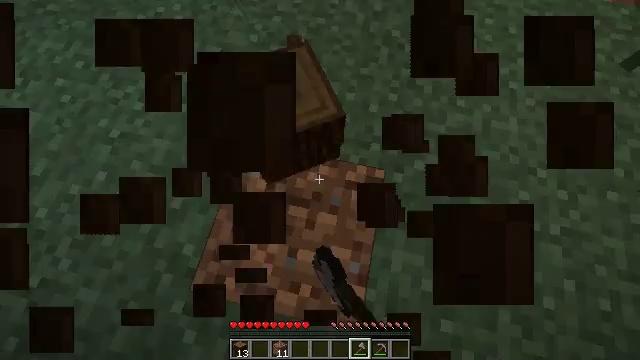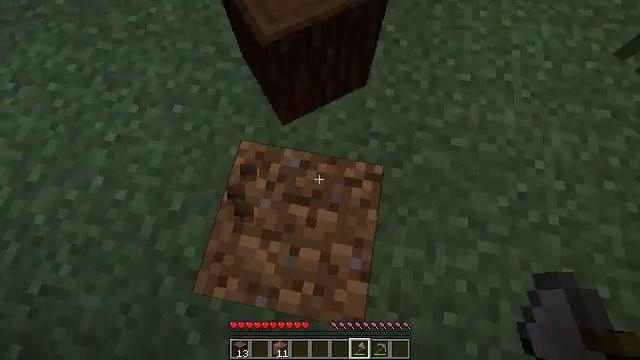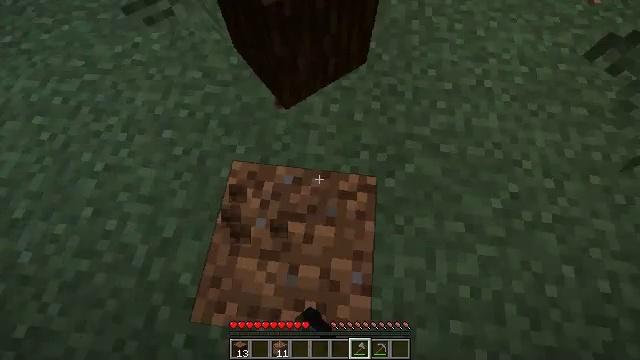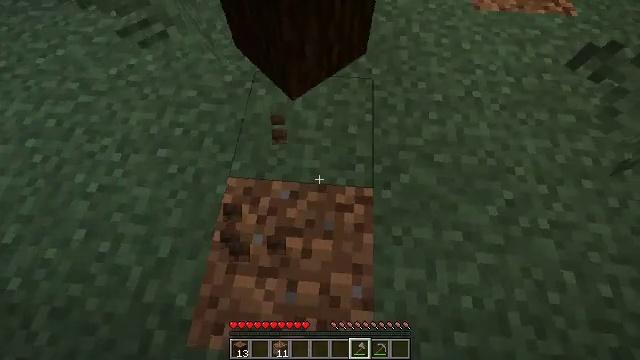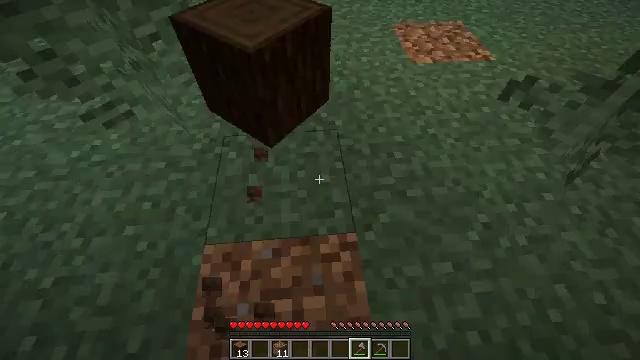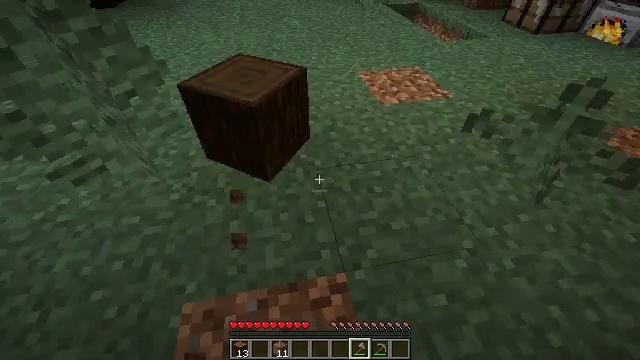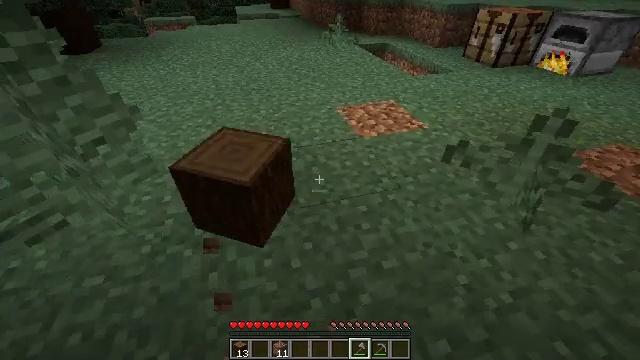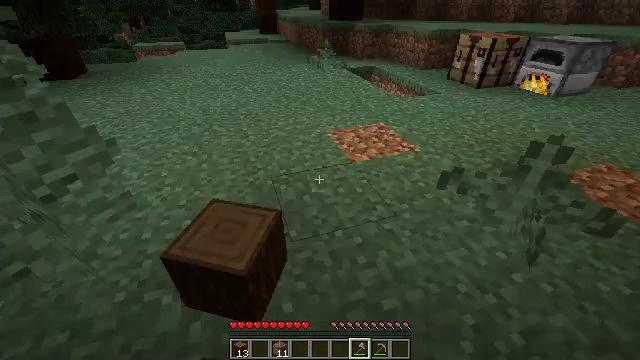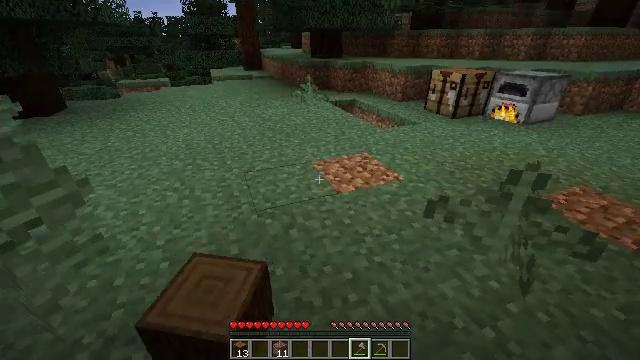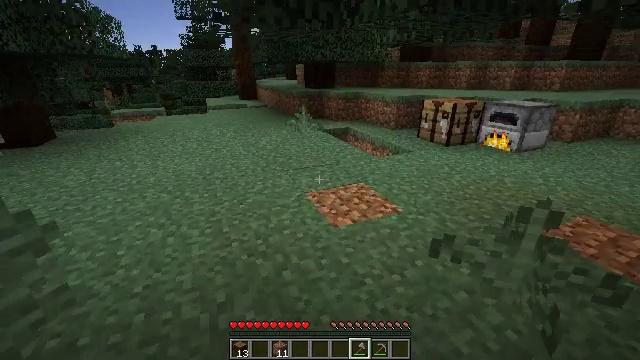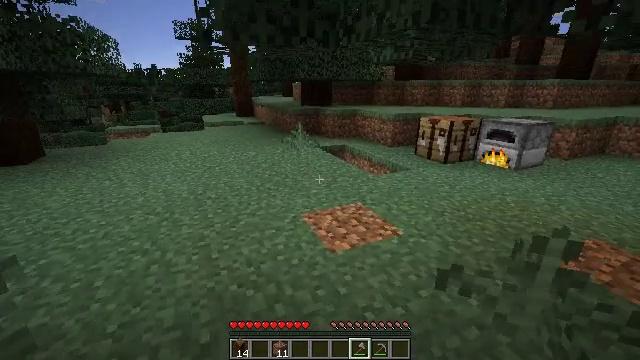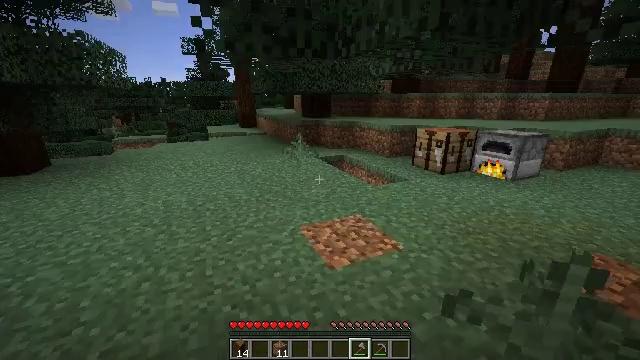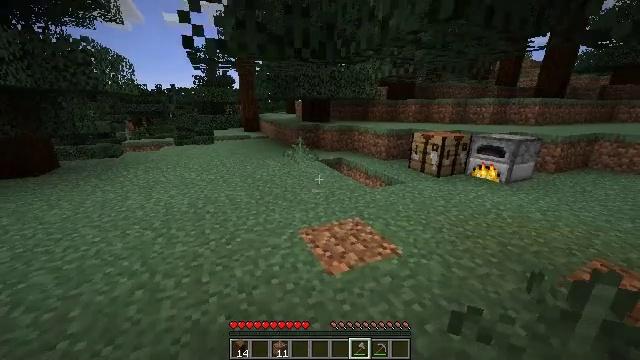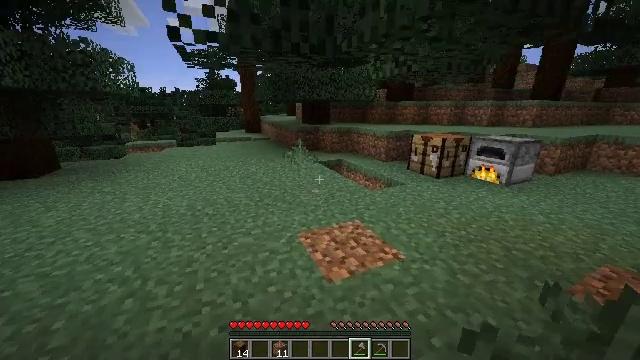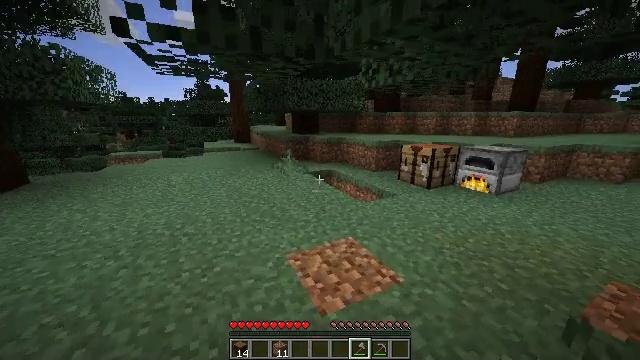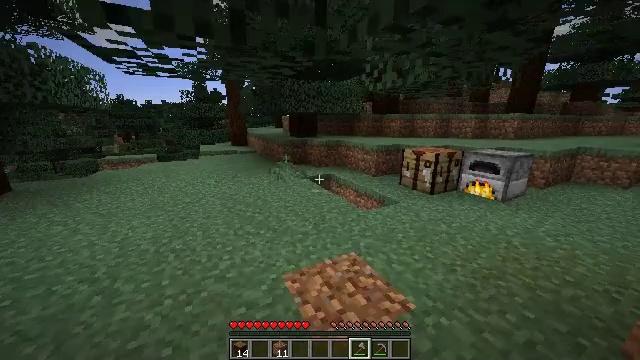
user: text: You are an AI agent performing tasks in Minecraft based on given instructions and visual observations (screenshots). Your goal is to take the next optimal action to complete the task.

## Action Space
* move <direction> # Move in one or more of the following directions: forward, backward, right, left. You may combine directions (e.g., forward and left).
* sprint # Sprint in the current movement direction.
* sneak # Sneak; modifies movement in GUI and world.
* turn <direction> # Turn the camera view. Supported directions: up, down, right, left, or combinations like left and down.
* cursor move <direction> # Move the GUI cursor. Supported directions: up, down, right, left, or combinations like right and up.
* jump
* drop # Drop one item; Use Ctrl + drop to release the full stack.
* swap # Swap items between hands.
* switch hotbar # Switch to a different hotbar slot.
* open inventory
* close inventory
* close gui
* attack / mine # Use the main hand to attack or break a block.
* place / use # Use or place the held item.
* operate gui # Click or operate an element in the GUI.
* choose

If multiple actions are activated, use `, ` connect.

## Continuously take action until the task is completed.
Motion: motion action
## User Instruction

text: Collect spruce leaves for landscaping.
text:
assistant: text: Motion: turn right, attack / mine
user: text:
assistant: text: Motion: turn right and up, attack / mine
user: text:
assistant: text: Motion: turn right and up, attack / mine
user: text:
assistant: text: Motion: turn right and up, attack / mine
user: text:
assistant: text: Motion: turn right and up
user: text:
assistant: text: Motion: move forward, turn right and up
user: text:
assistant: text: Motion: move forward, turn right and up
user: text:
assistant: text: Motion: move forward, turn right and up
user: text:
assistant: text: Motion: turn right and up
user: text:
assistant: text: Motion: move forward, turn up
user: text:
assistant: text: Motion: move forward, turn up
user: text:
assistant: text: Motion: move forward
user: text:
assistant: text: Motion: move forward
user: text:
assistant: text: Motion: move forward, turn right and up
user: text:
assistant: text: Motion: move forward
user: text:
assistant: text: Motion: move forward
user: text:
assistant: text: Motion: move forward, turn left
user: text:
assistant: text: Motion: move forward, turn left and up
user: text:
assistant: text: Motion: move forward, turn left and up
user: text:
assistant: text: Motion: move forward
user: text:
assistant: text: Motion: move forward, turn right
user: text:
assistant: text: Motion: move forward, turn right
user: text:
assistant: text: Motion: move forward, turn right
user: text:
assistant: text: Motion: move forward, turn left and down
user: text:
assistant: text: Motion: move forward, turn left and down
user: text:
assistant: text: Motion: move forward, turn left and up
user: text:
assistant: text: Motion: move forward, turn left and up
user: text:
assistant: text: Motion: move forward
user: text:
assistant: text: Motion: move forward
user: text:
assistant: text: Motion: move forward